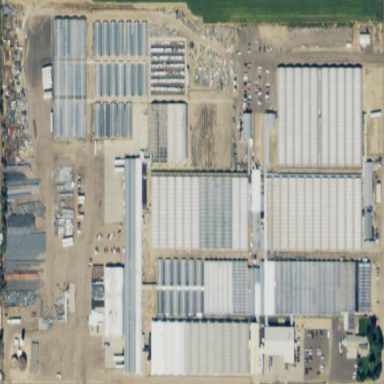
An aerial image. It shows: Area dedicated to greenhouse horticulture.